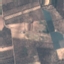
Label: PermanentCrop